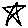
Label: star